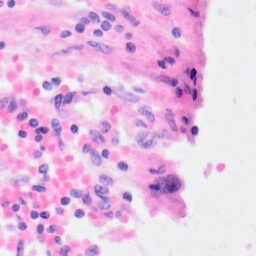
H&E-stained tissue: Kidney